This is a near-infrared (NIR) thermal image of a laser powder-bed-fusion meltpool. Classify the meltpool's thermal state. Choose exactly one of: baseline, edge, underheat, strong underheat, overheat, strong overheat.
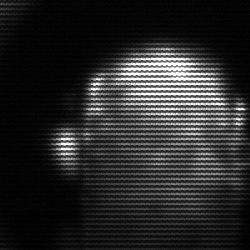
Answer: baseline